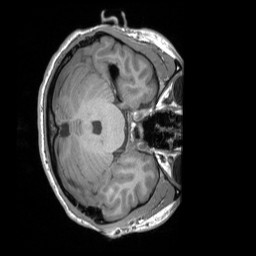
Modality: T1w
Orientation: axial